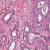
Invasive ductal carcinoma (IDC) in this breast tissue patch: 1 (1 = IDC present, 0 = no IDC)